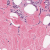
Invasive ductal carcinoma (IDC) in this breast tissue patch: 1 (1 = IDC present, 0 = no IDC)